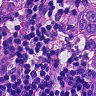
Metastatic tissue present: no